Interaction volume radius: 10 \u00c5
Interaction volume height: 10 \u00c5
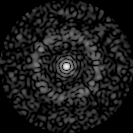
Disorder parameter: 0.8193